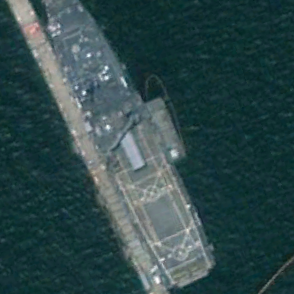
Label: combat